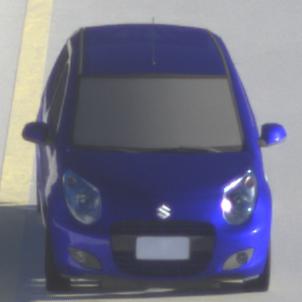
Make: Suzuki
Model: Alto 1.0
Detailed model: Alto (V)
Model produced from: 2011/02
Model produced until: 2011/03
Doors: 5
Color: blue
Road condition: dry road
Daytime: sunrise or sunset
Contrast: high contrast